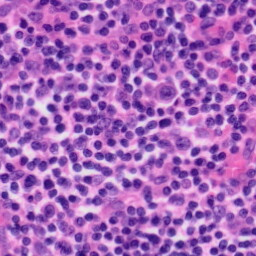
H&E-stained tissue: Tonsil